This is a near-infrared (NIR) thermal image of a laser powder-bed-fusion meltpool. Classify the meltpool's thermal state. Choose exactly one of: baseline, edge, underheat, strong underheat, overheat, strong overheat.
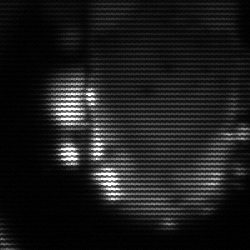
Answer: baseline